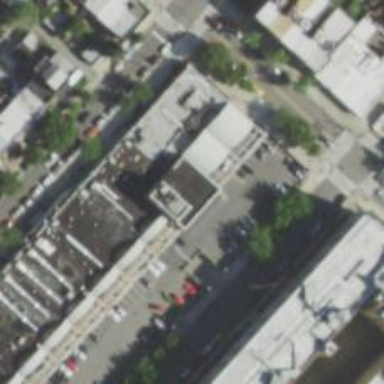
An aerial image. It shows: Post office.